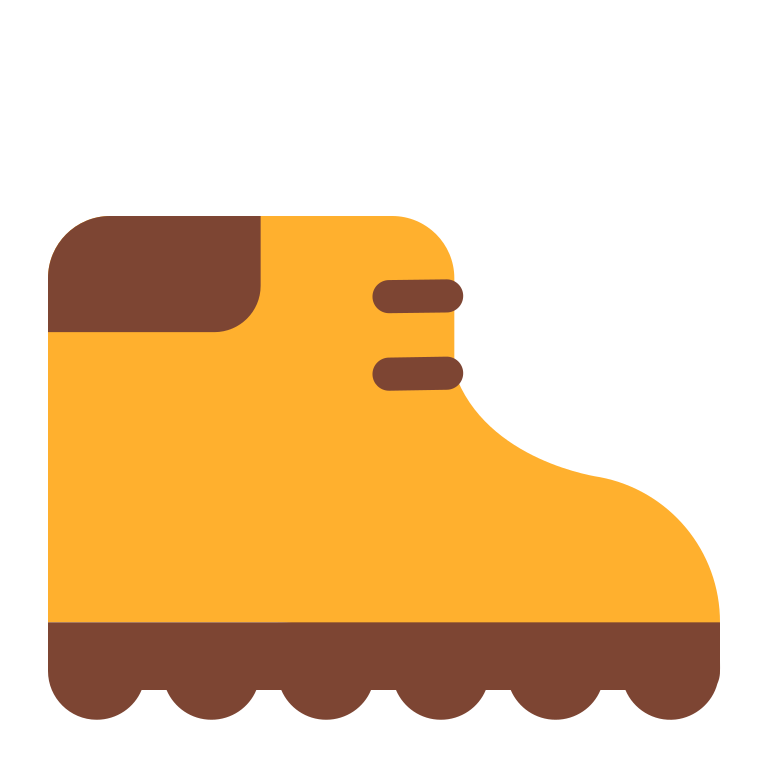
hiking boot flat